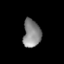
Tissue: lung
Cell type: Epithelial cells
Senescence score: 0.2153
Nuclear area (px): 479
Mean DAPI intensity: 135.829